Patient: sex F, age 66
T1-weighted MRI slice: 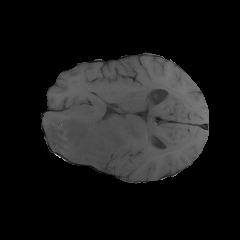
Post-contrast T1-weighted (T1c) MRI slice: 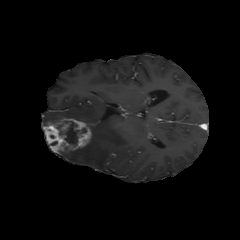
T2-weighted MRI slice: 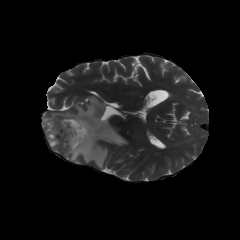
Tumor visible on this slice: yes
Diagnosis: Glioblastoma, IDH-wildtype
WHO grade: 4